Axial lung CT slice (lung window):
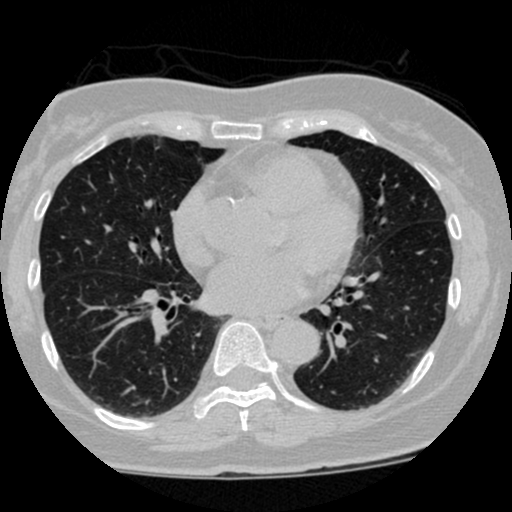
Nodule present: no